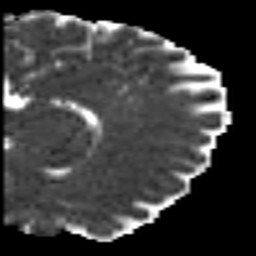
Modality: MD
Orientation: sagittal
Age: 22
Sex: male
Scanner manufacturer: siemens
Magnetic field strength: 3 T
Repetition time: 7 s
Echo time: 0.0926 s